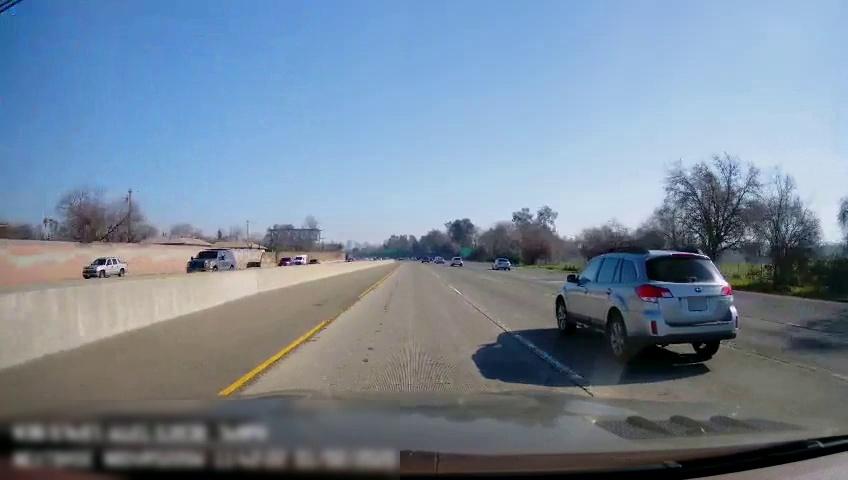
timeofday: Day
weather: Sunny
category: Drivable Space
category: Vehicles | SUV
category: Vehicles | Truck
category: Vehicles | Car
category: Vehicles | Other LV
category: Vehicles | Car
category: Drivable Space
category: Vehicles | SUV
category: Vehicles | Car
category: Vehicles | Car
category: Lanes | Current Lane
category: Lanes | Current Lane
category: Lanes | Current Lane
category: Lanes | Alternate Lane
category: Traffic | Signs
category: Traffic | Signs